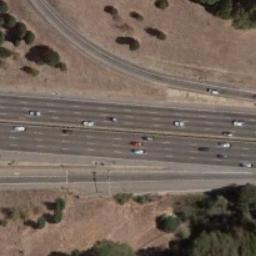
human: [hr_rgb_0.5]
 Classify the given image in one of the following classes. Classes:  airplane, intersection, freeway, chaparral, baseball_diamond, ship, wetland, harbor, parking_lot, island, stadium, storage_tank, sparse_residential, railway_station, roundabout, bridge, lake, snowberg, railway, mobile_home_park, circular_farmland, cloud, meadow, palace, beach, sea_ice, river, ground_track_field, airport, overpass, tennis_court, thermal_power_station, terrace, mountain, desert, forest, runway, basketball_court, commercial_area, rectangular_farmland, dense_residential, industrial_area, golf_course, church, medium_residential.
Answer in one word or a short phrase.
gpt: freeway